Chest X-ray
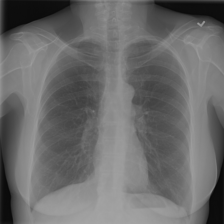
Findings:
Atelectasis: negative
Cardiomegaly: negative
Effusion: negative
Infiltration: negative
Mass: negative
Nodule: negative
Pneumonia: negative
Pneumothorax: negative
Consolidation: negative
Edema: negative
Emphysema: negative
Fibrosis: negative
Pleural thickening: negative
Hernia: negative